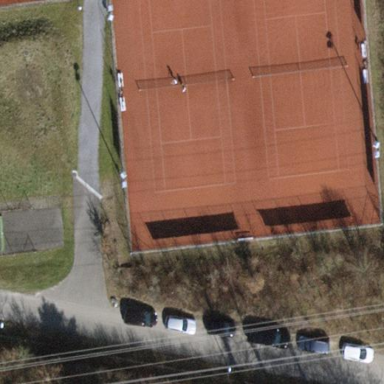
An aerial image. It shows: Tennis court in leisure pitch.